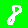
Digit: 8